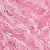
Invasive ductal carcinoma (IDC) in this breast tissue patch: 0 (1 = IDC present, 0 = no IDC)